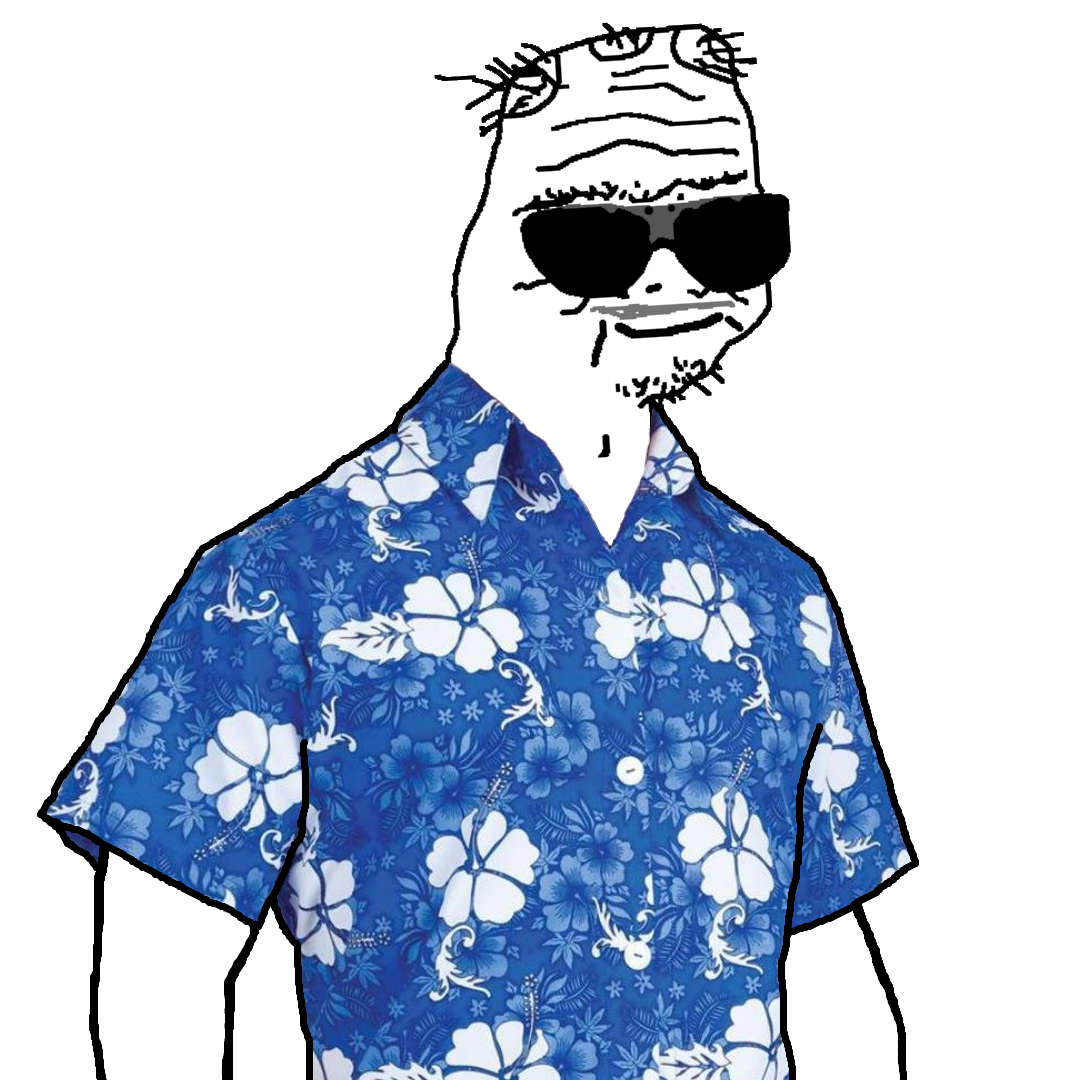
Label: 5_Boomer